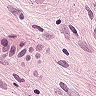
Metastatic tissue present: yes